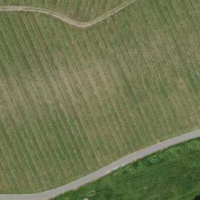
EUNIS habitat code: 52
Species observed at this site:
Vitis vinifera